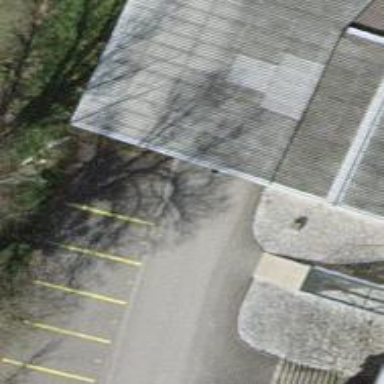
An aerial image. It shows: Asphalt driveway used as service road.